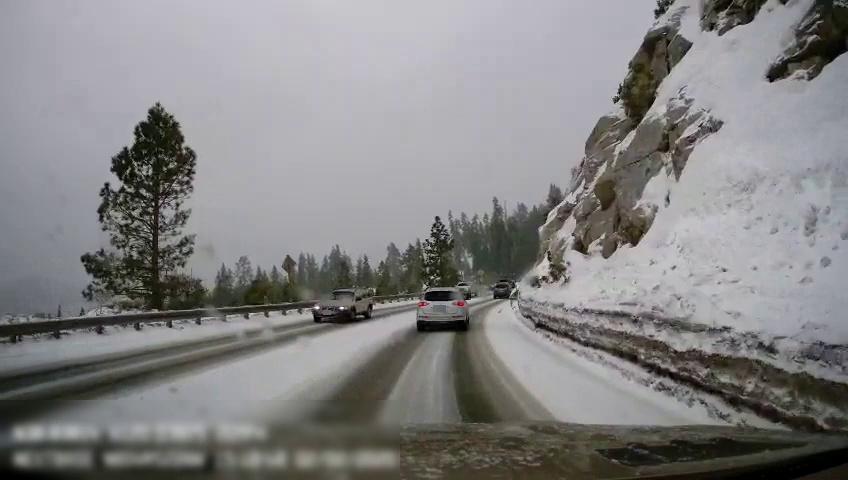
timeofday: Day
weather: Snowy
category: Drivable Space
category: Vehicles | SUV
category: Vehicles | Truck
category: Vehicles | Car
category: Vehicles | Car